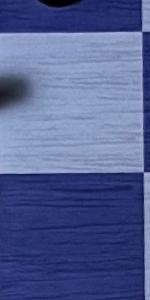
Label: Empty